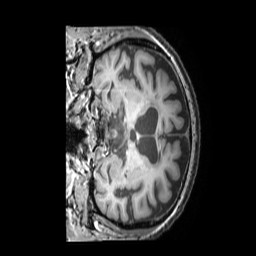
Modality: T1w
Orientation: coronal
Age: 83
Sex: male
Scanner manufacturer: philips
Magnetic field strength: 3 T
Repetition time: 0.009868 s
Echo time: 0.004592 s